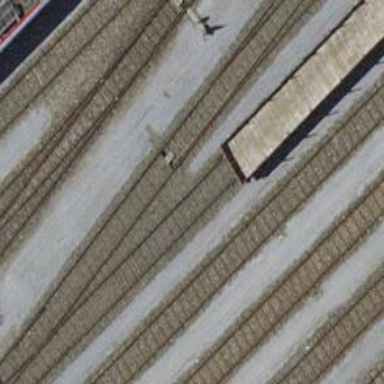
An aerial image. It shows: Railway switch.